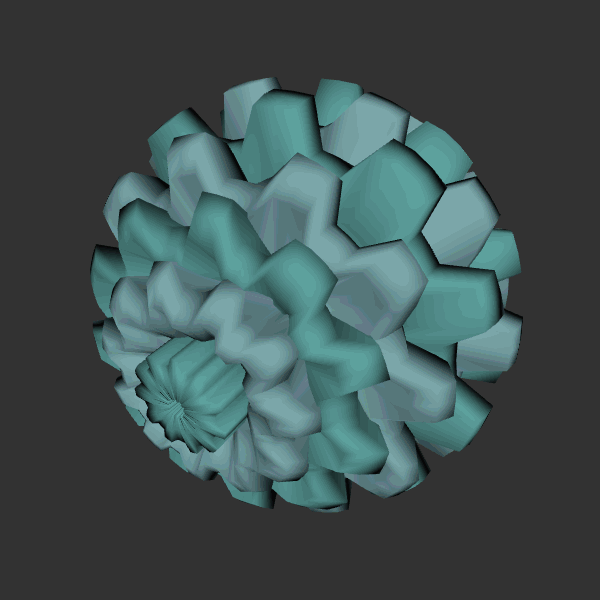
Background: dark